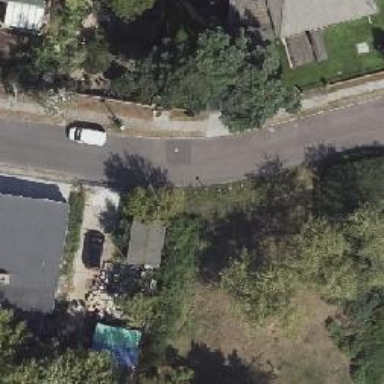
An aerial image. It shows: Asphalt road in residential area.